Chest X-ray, PA view. Patient: 67 years old, sex M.
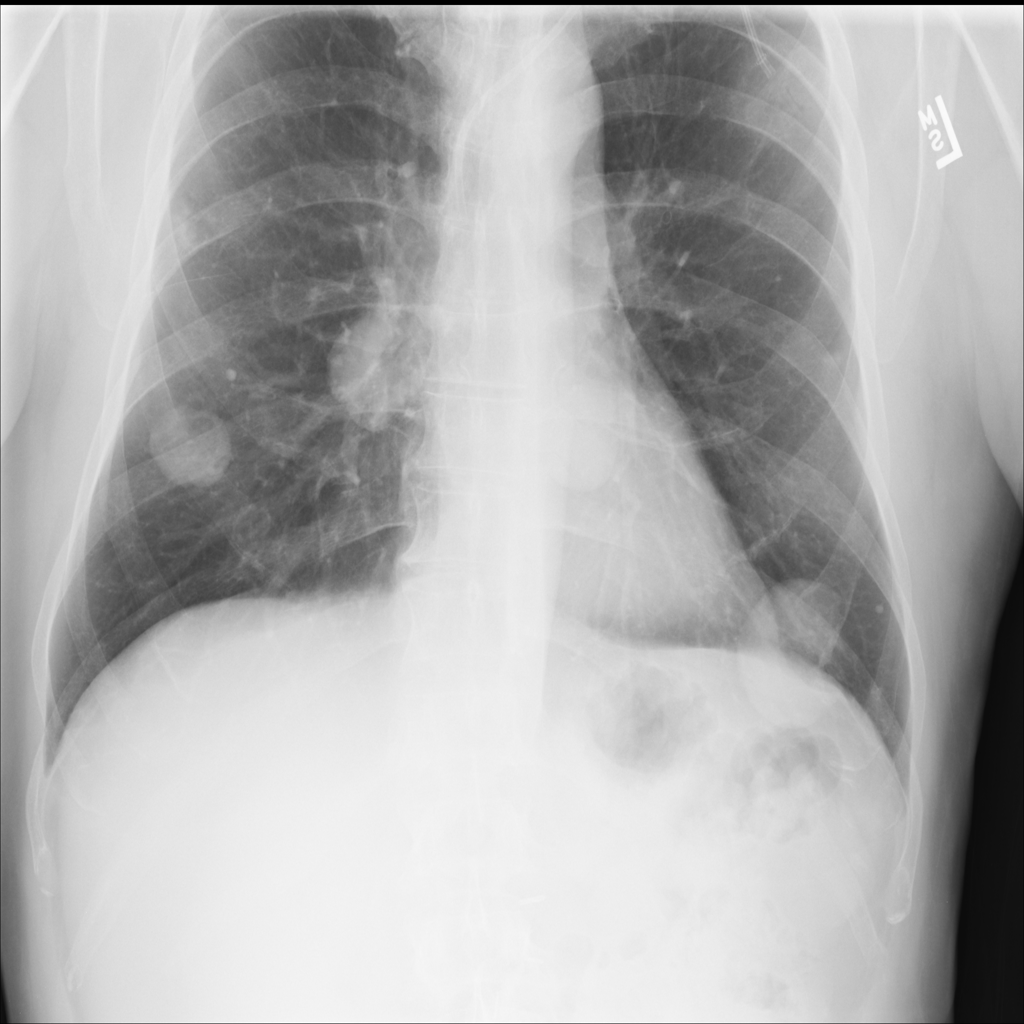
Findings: Infiltration, Mass